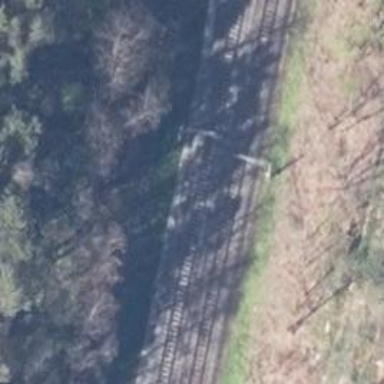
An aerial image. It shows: Milestone along the railway track with catenary mast.